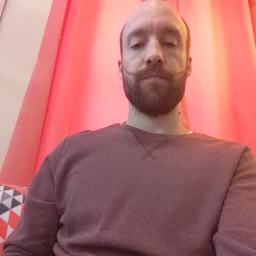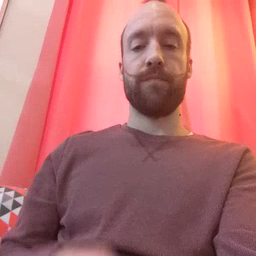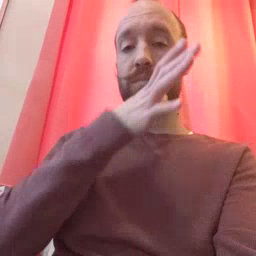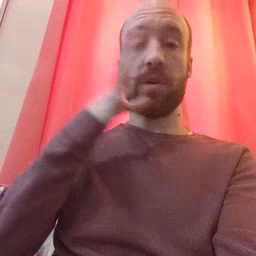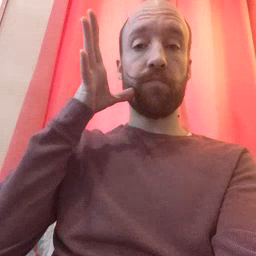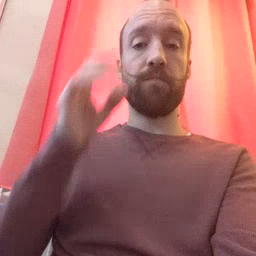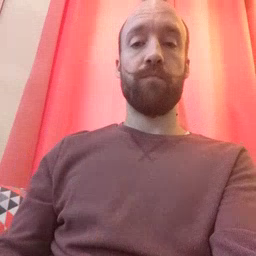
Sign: farm